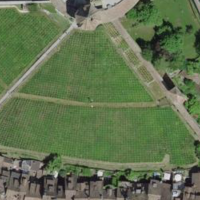
EUNIS habitat code: 40
Species observed at this site:
Corvus corone
Parus major
Milvus migrans
Turdus pilaris
Pica pica
Phoenicurus ochruros
Sitta europaea
Columba palumbus